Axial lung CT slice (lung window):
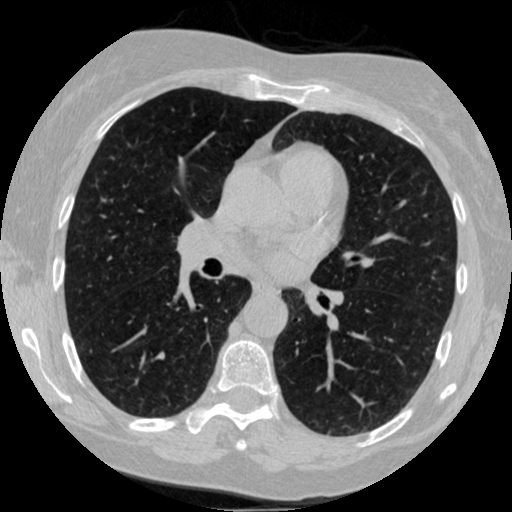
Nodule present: no